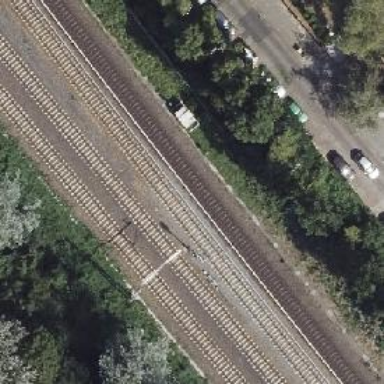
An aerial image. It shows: Railway signal.